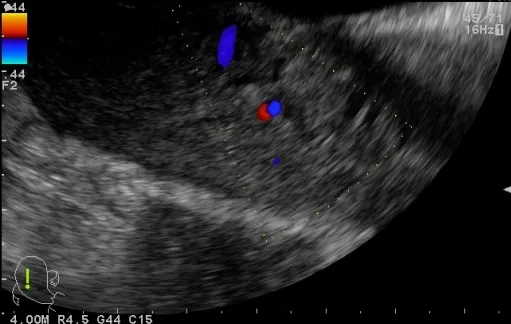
Color Doppler US.
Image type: radiology (ultrasound)